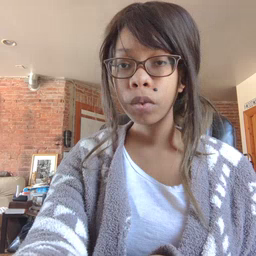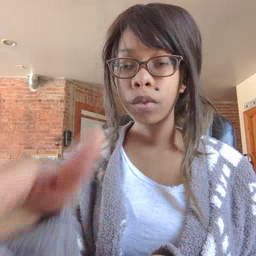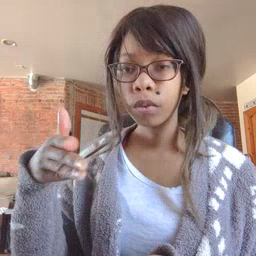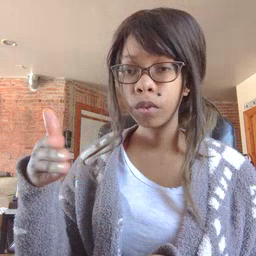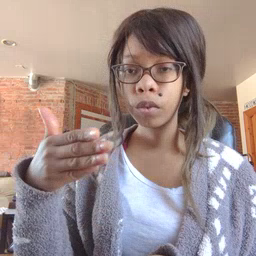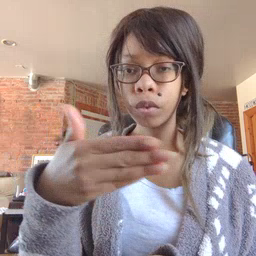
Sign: fish